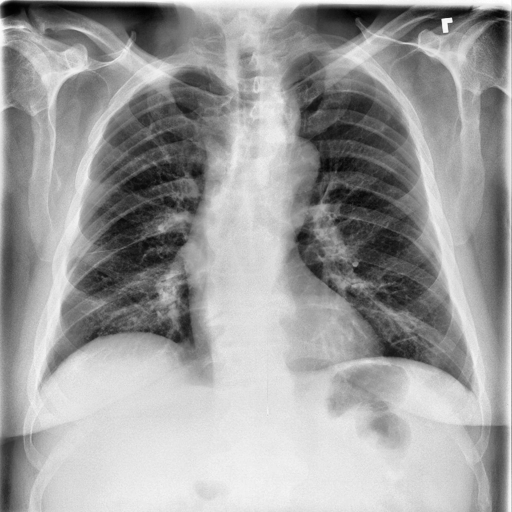
Finding: NORMAL